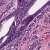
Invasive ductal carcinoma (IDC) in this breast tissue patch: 1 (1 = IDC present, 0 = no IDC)